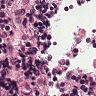
Metastatic tissue present: no